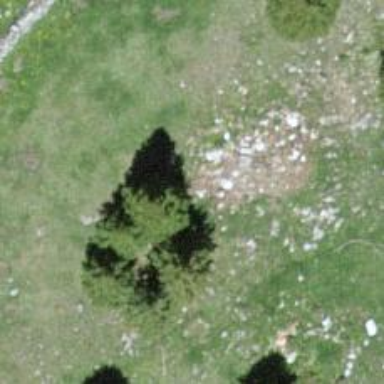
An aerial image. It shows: Needle-leaved tree in natural setting.